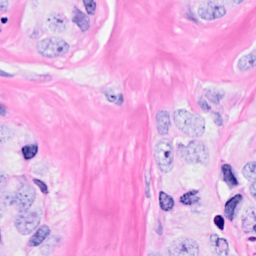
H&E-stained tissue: Breast